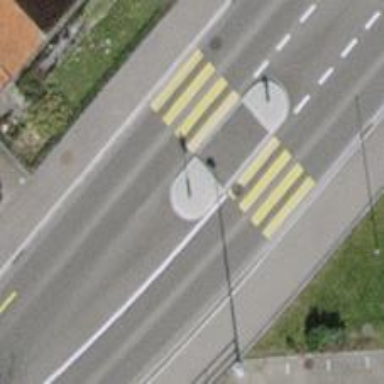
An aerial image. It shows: Uncontrolled zebra crossing on the road.